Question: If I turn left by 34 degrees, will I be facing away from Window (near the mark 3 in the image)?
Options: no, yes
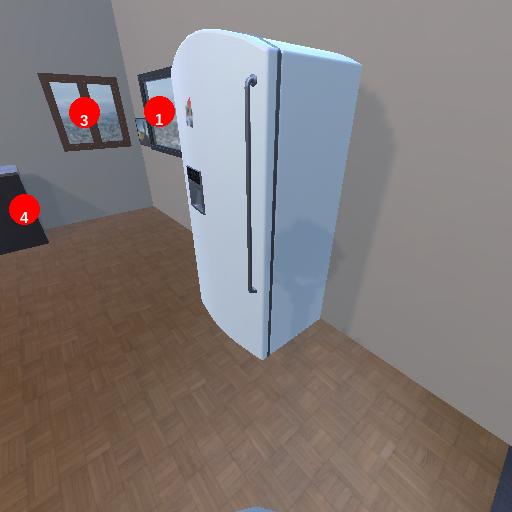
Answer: no